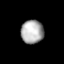
Tissue: lung
Cell type: Epithelial cells
Senescence score: 0.2245
Nuclear area (px): 525
Mean DAPI intensity: 171.179